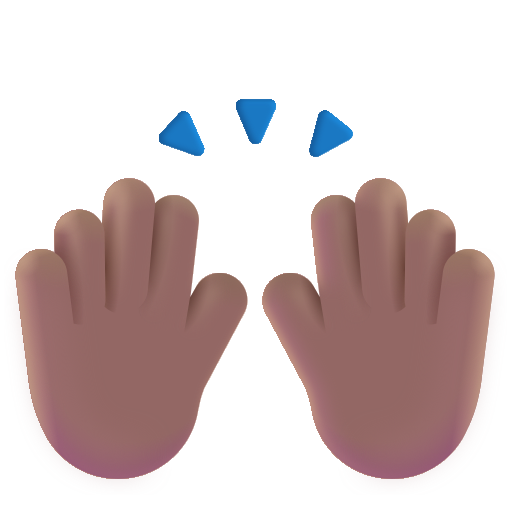
raising hands color